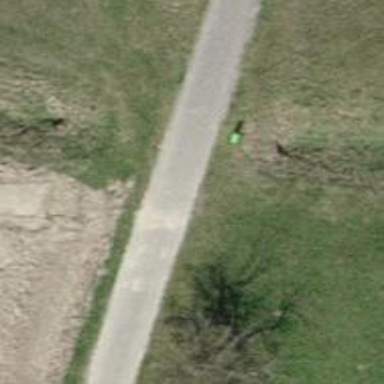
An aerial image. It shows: Culvert tunnel.